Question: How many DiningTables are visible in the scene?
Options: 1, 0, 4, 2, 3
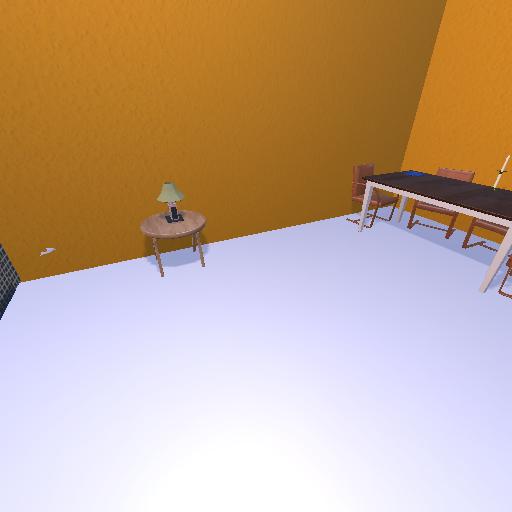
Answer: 1